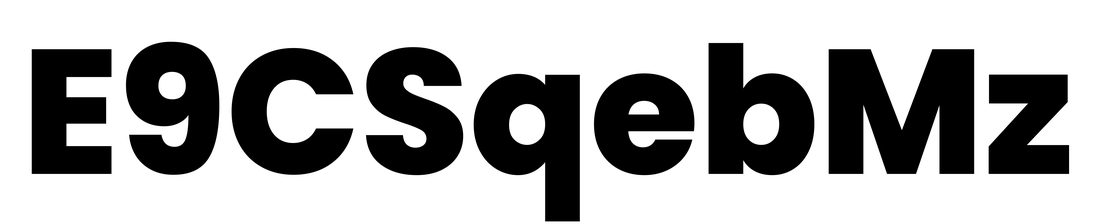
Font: Poppins-ExtraBold